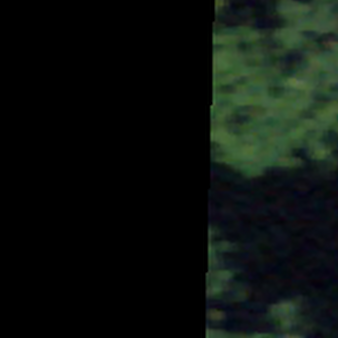
Label: other